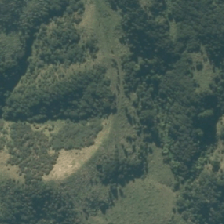
Land cover: high_producing_grassland